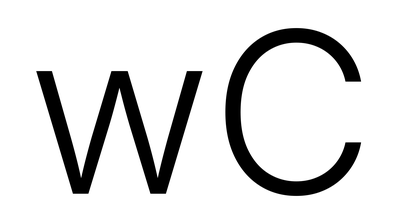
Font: Inter_Light